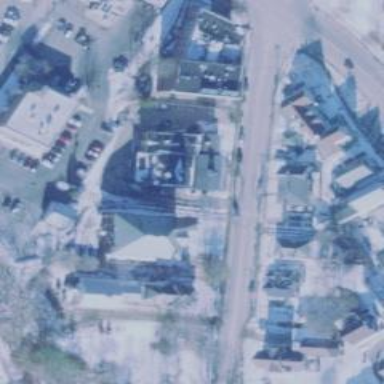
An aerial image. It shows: Post office.